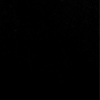
Label: dusty